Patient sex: F
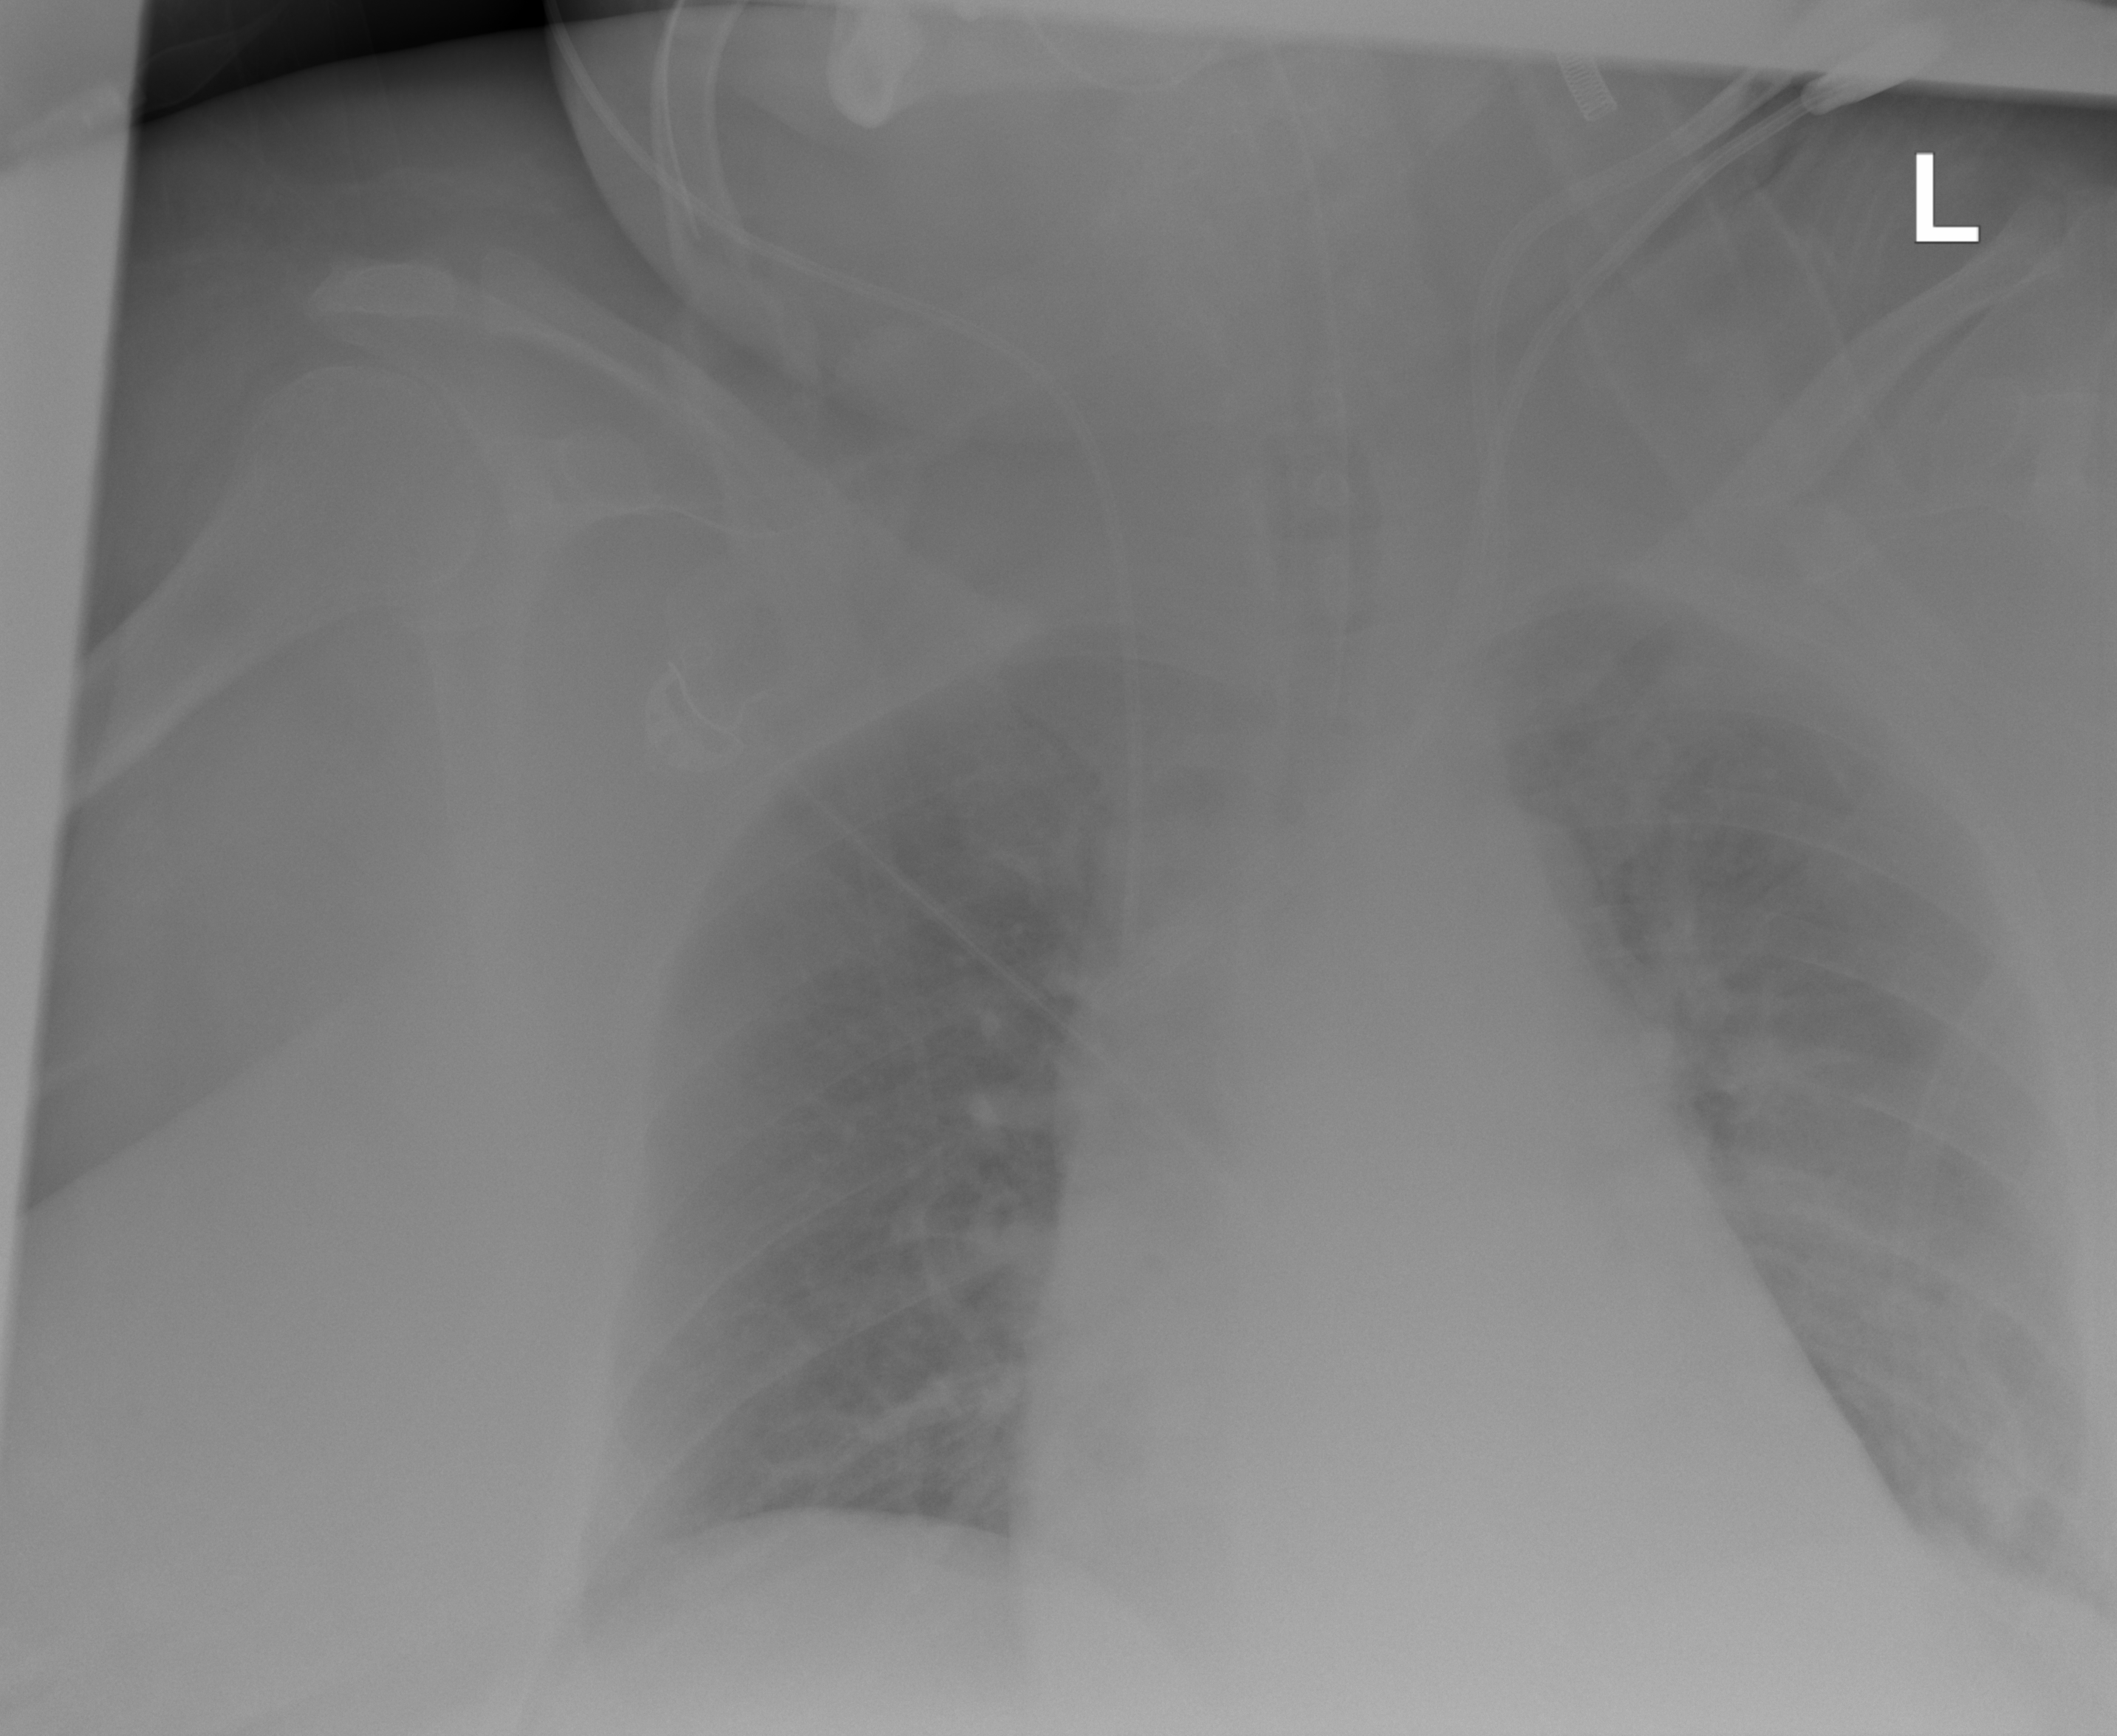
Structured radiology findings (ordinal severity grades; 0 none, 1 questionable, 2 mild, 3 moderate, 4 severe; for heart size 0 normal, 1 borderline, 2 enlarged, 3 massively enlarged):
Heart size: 0
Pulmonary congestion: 0
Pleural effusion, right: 0
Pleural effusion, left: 2
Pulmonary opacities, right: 0
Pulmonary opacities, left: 0
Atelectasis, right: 0
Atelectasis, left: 0